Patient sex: M
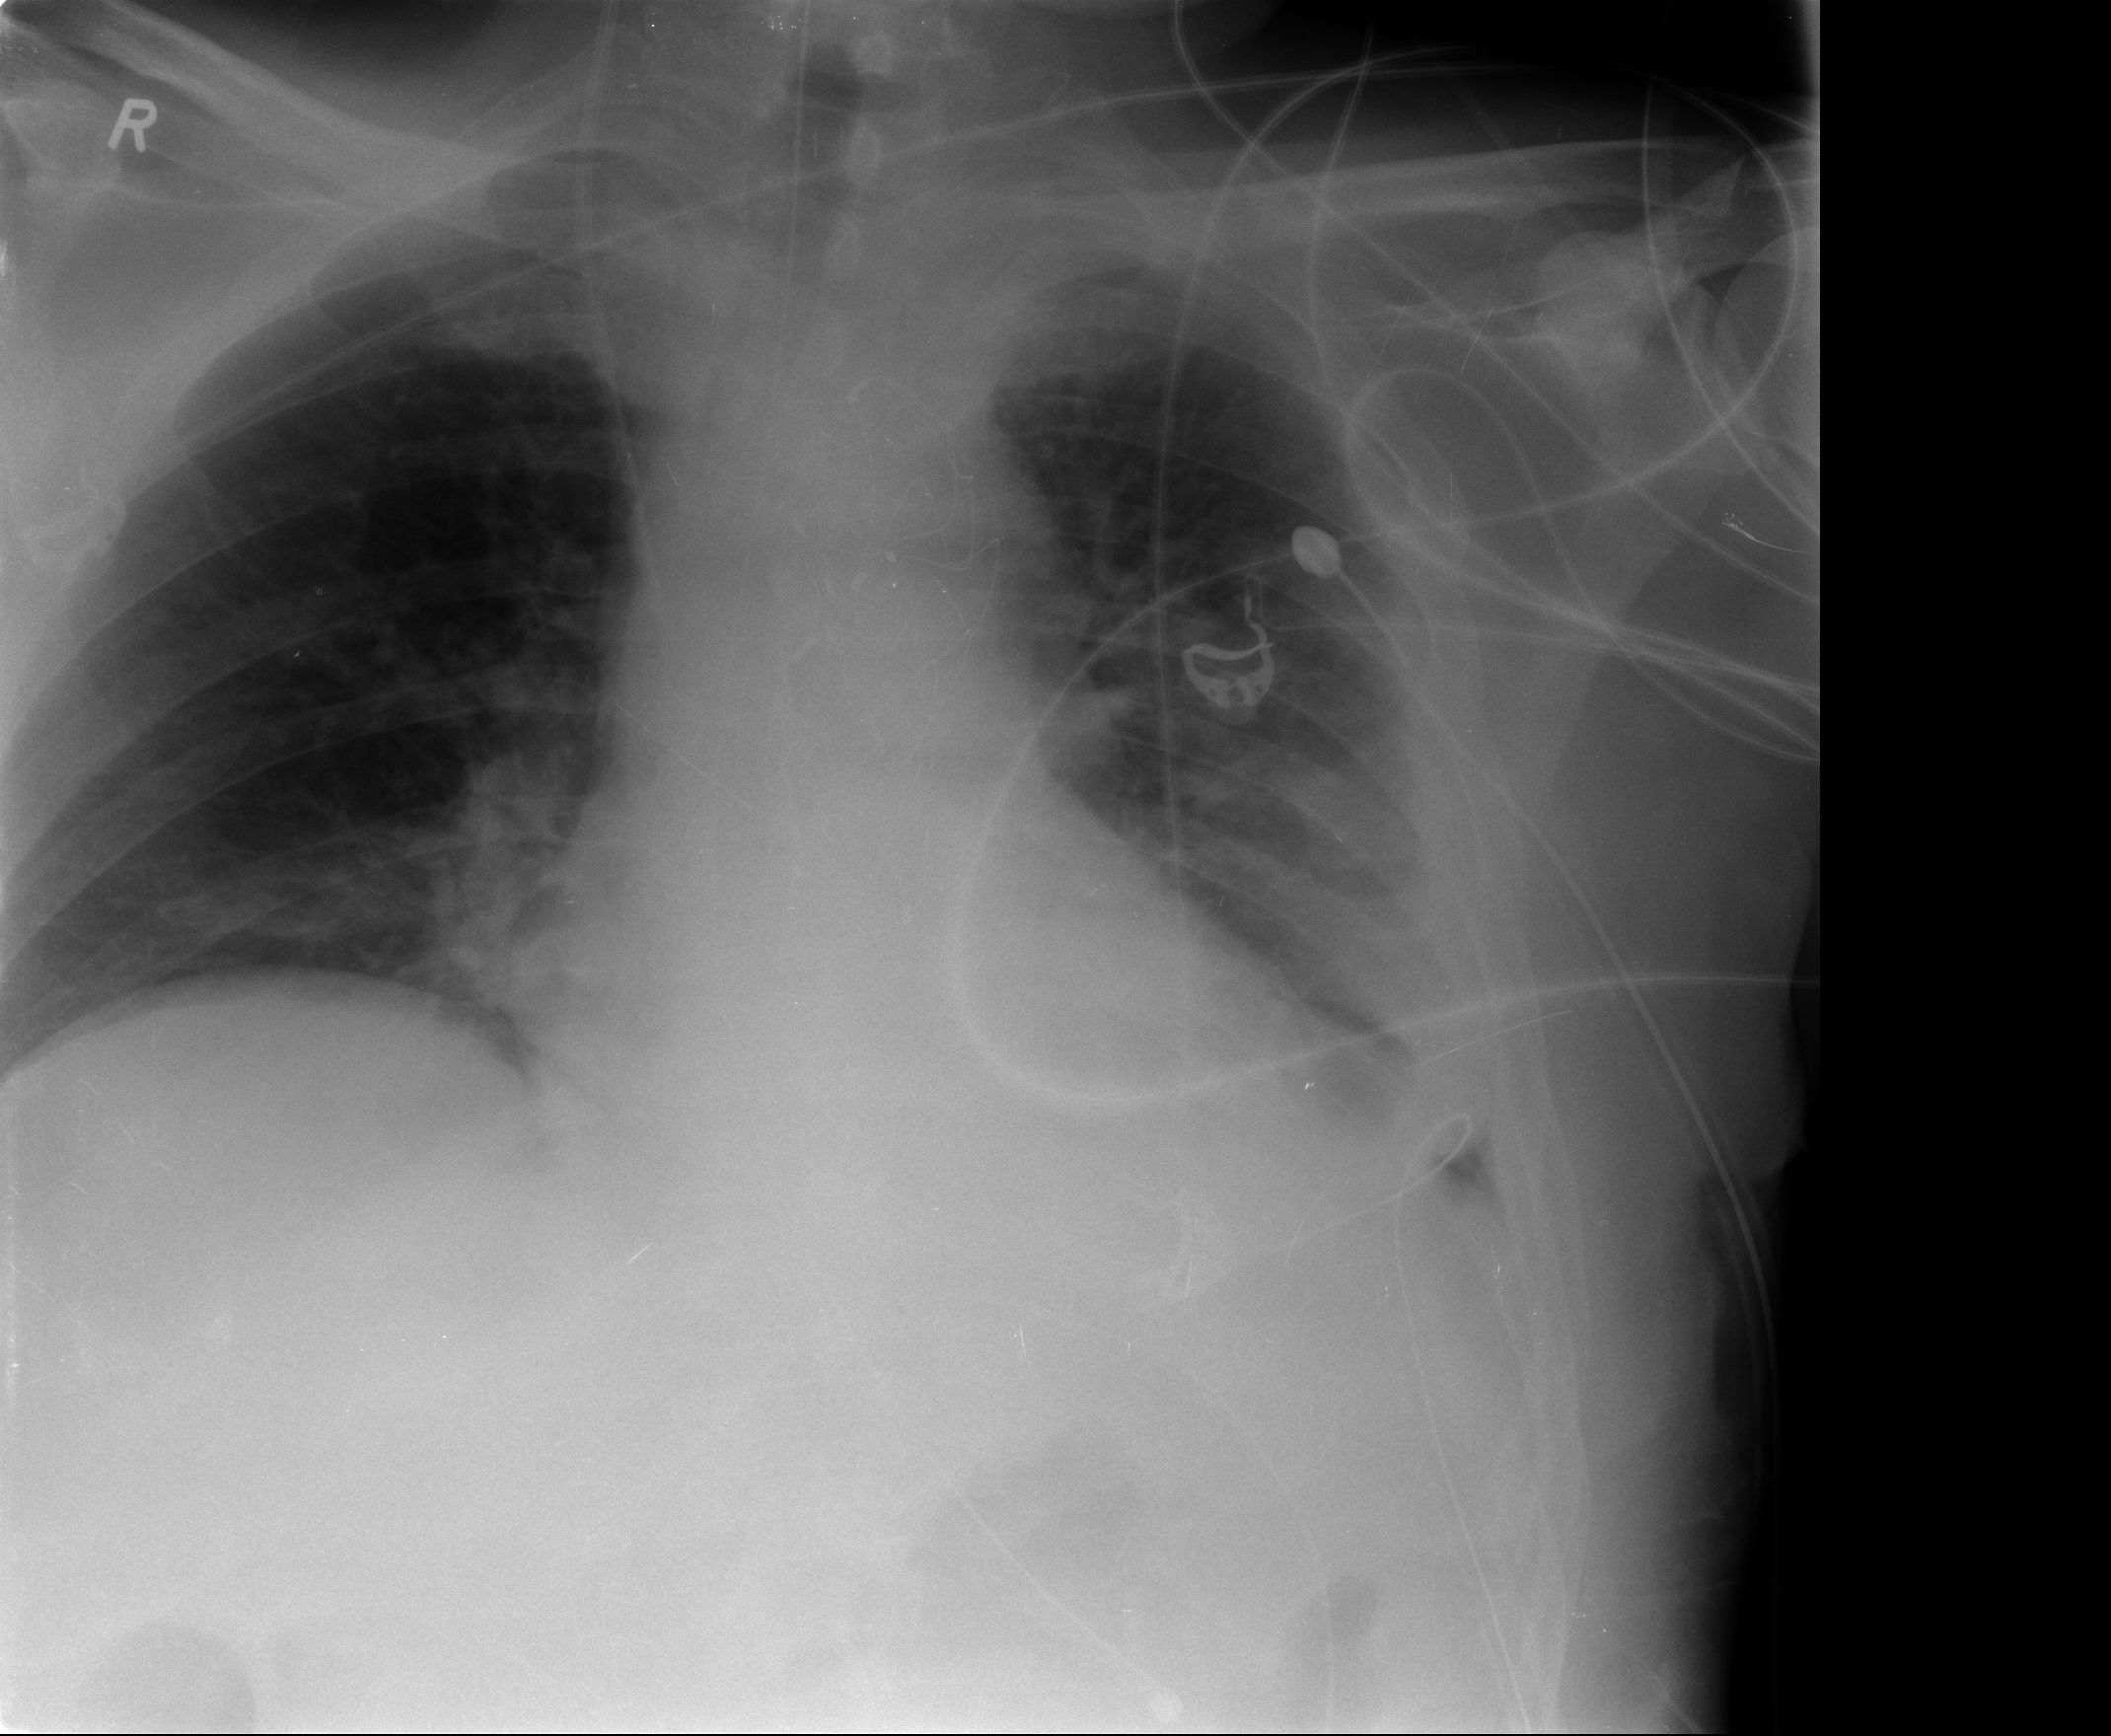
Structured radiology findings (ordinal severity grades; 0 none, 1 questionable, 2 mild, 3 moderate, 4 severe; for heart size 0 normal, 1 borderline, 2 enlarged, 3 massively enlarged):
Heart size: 0
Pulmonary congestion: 0
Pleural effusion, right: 2
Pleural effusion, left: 2
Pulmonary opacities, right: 0
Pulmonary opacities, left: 2
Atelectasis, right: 0
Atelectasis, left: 3